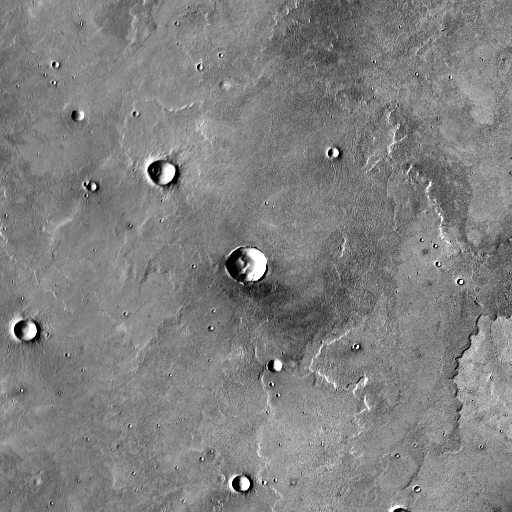
Crater classes present: Background, Other, Buried